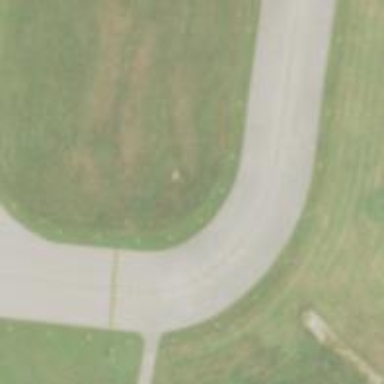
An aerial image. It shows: View of taxiway at the airport.